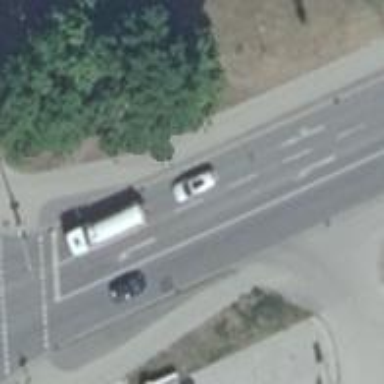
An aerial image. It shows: Platform for public transport on the road.